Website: crate-barrel
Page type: account-selection
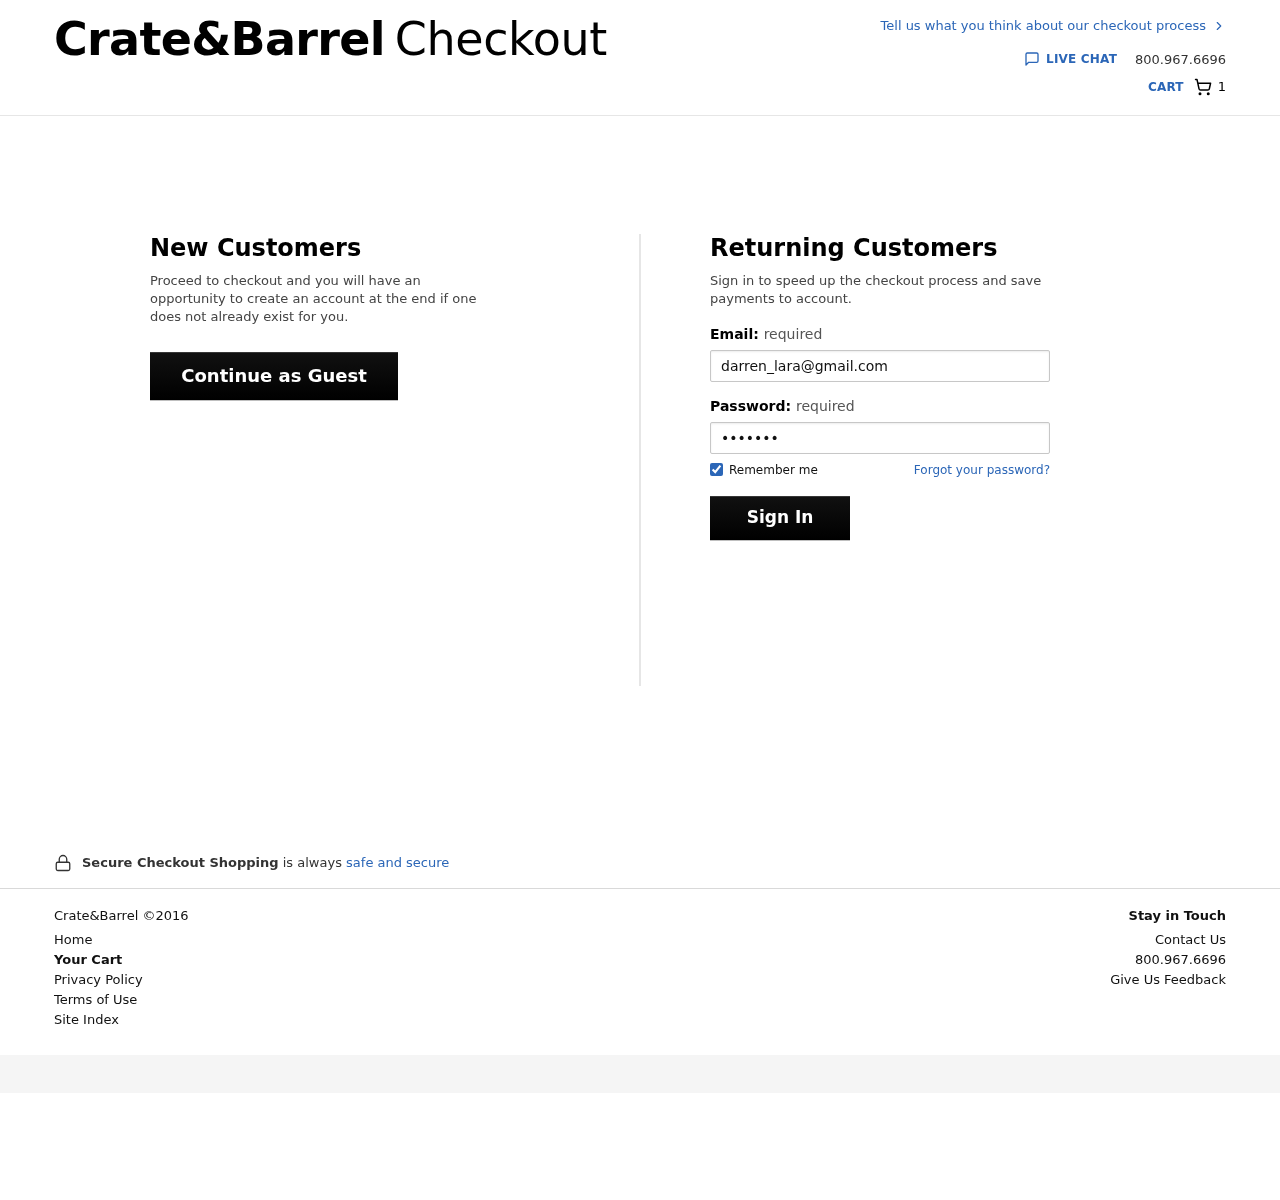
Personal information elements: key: PII_EMAIL
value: darren_lara@gmail.com
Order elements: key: ORDER_NUM_ITEMS
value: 1